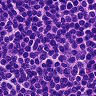
Metastatic tissue present: no